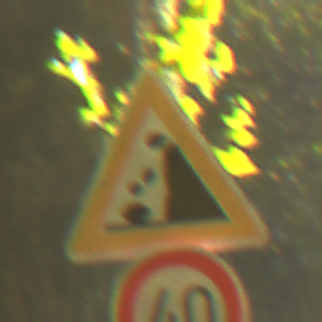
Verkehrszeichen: SteinschlagRechts
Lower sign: Geschwindigkeit40
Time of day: SunriseSunset
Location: Outdoor (Nature)
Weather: PartlyCloudy
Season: NotSpecified
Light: Natural